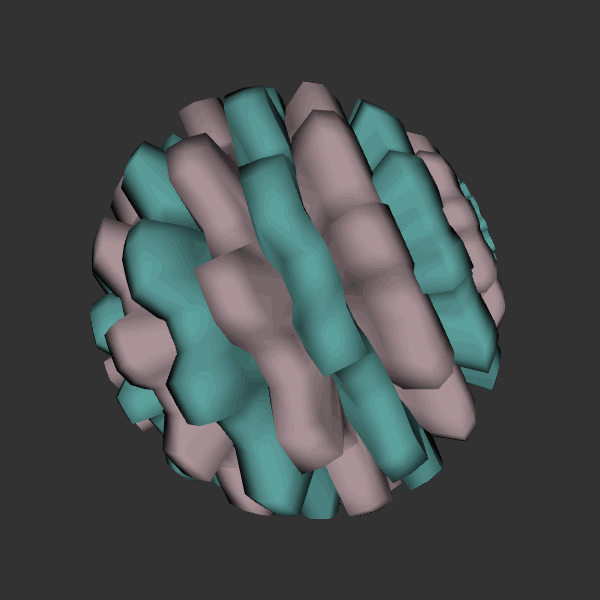
Background: dark